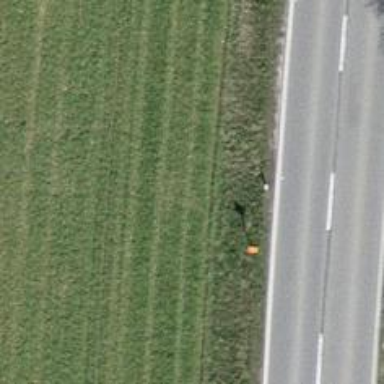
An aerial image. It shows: Aerial marker.